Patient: sex M, age 76
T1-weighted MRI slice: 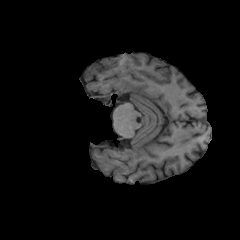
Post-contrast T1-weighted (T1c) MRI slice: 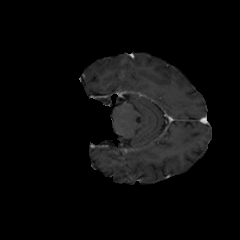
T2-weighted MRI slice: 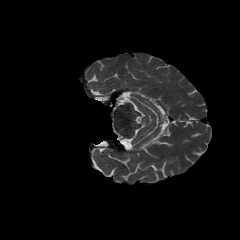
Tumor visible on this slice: yes
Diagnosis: Glioblastoma, IDH-wildtype
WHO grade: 4